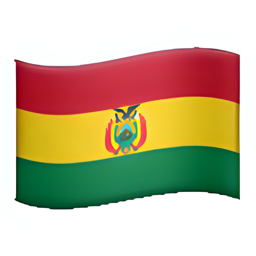
Name: flag for bolivia
Emoji: 🇧🇴
Group: Flags
Sub-group: country-flag